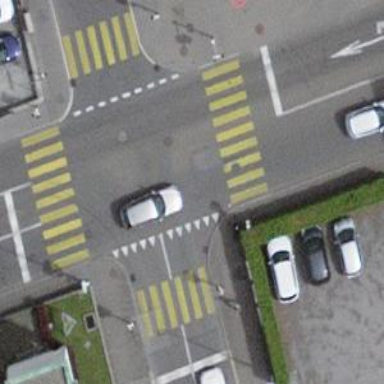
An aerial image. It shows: Road with traffic signals.